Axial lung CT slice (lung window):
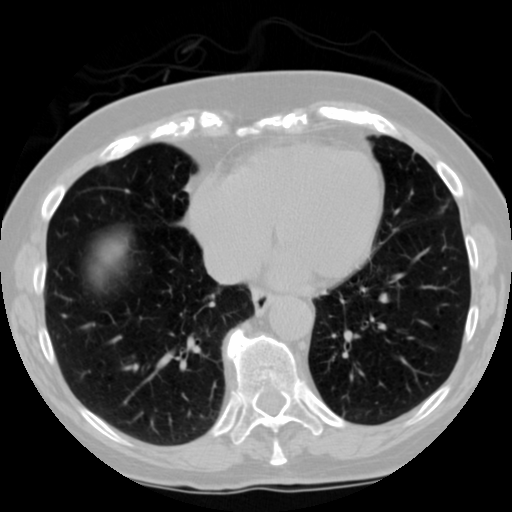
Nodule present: no